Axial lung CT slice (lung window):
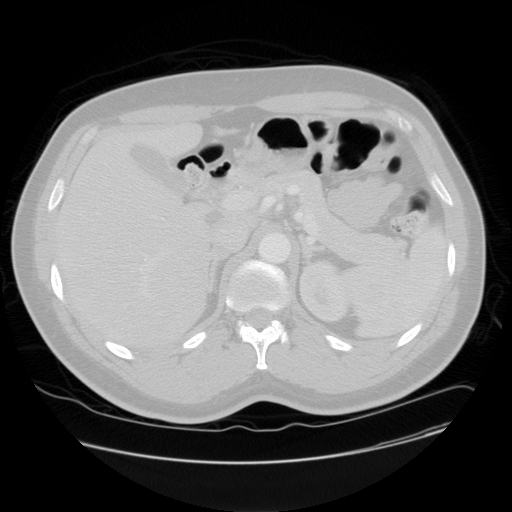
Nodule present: no